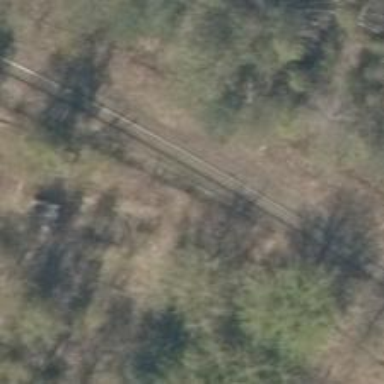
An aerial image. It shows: Railway signal.